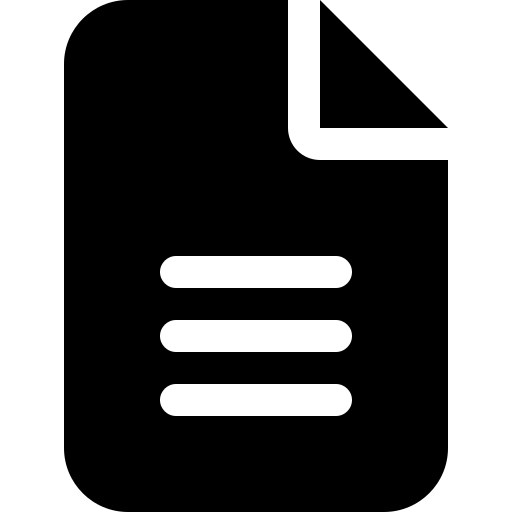
Tags: icon, FontAwesome, fa-icon, solid, file, lines